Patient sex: M
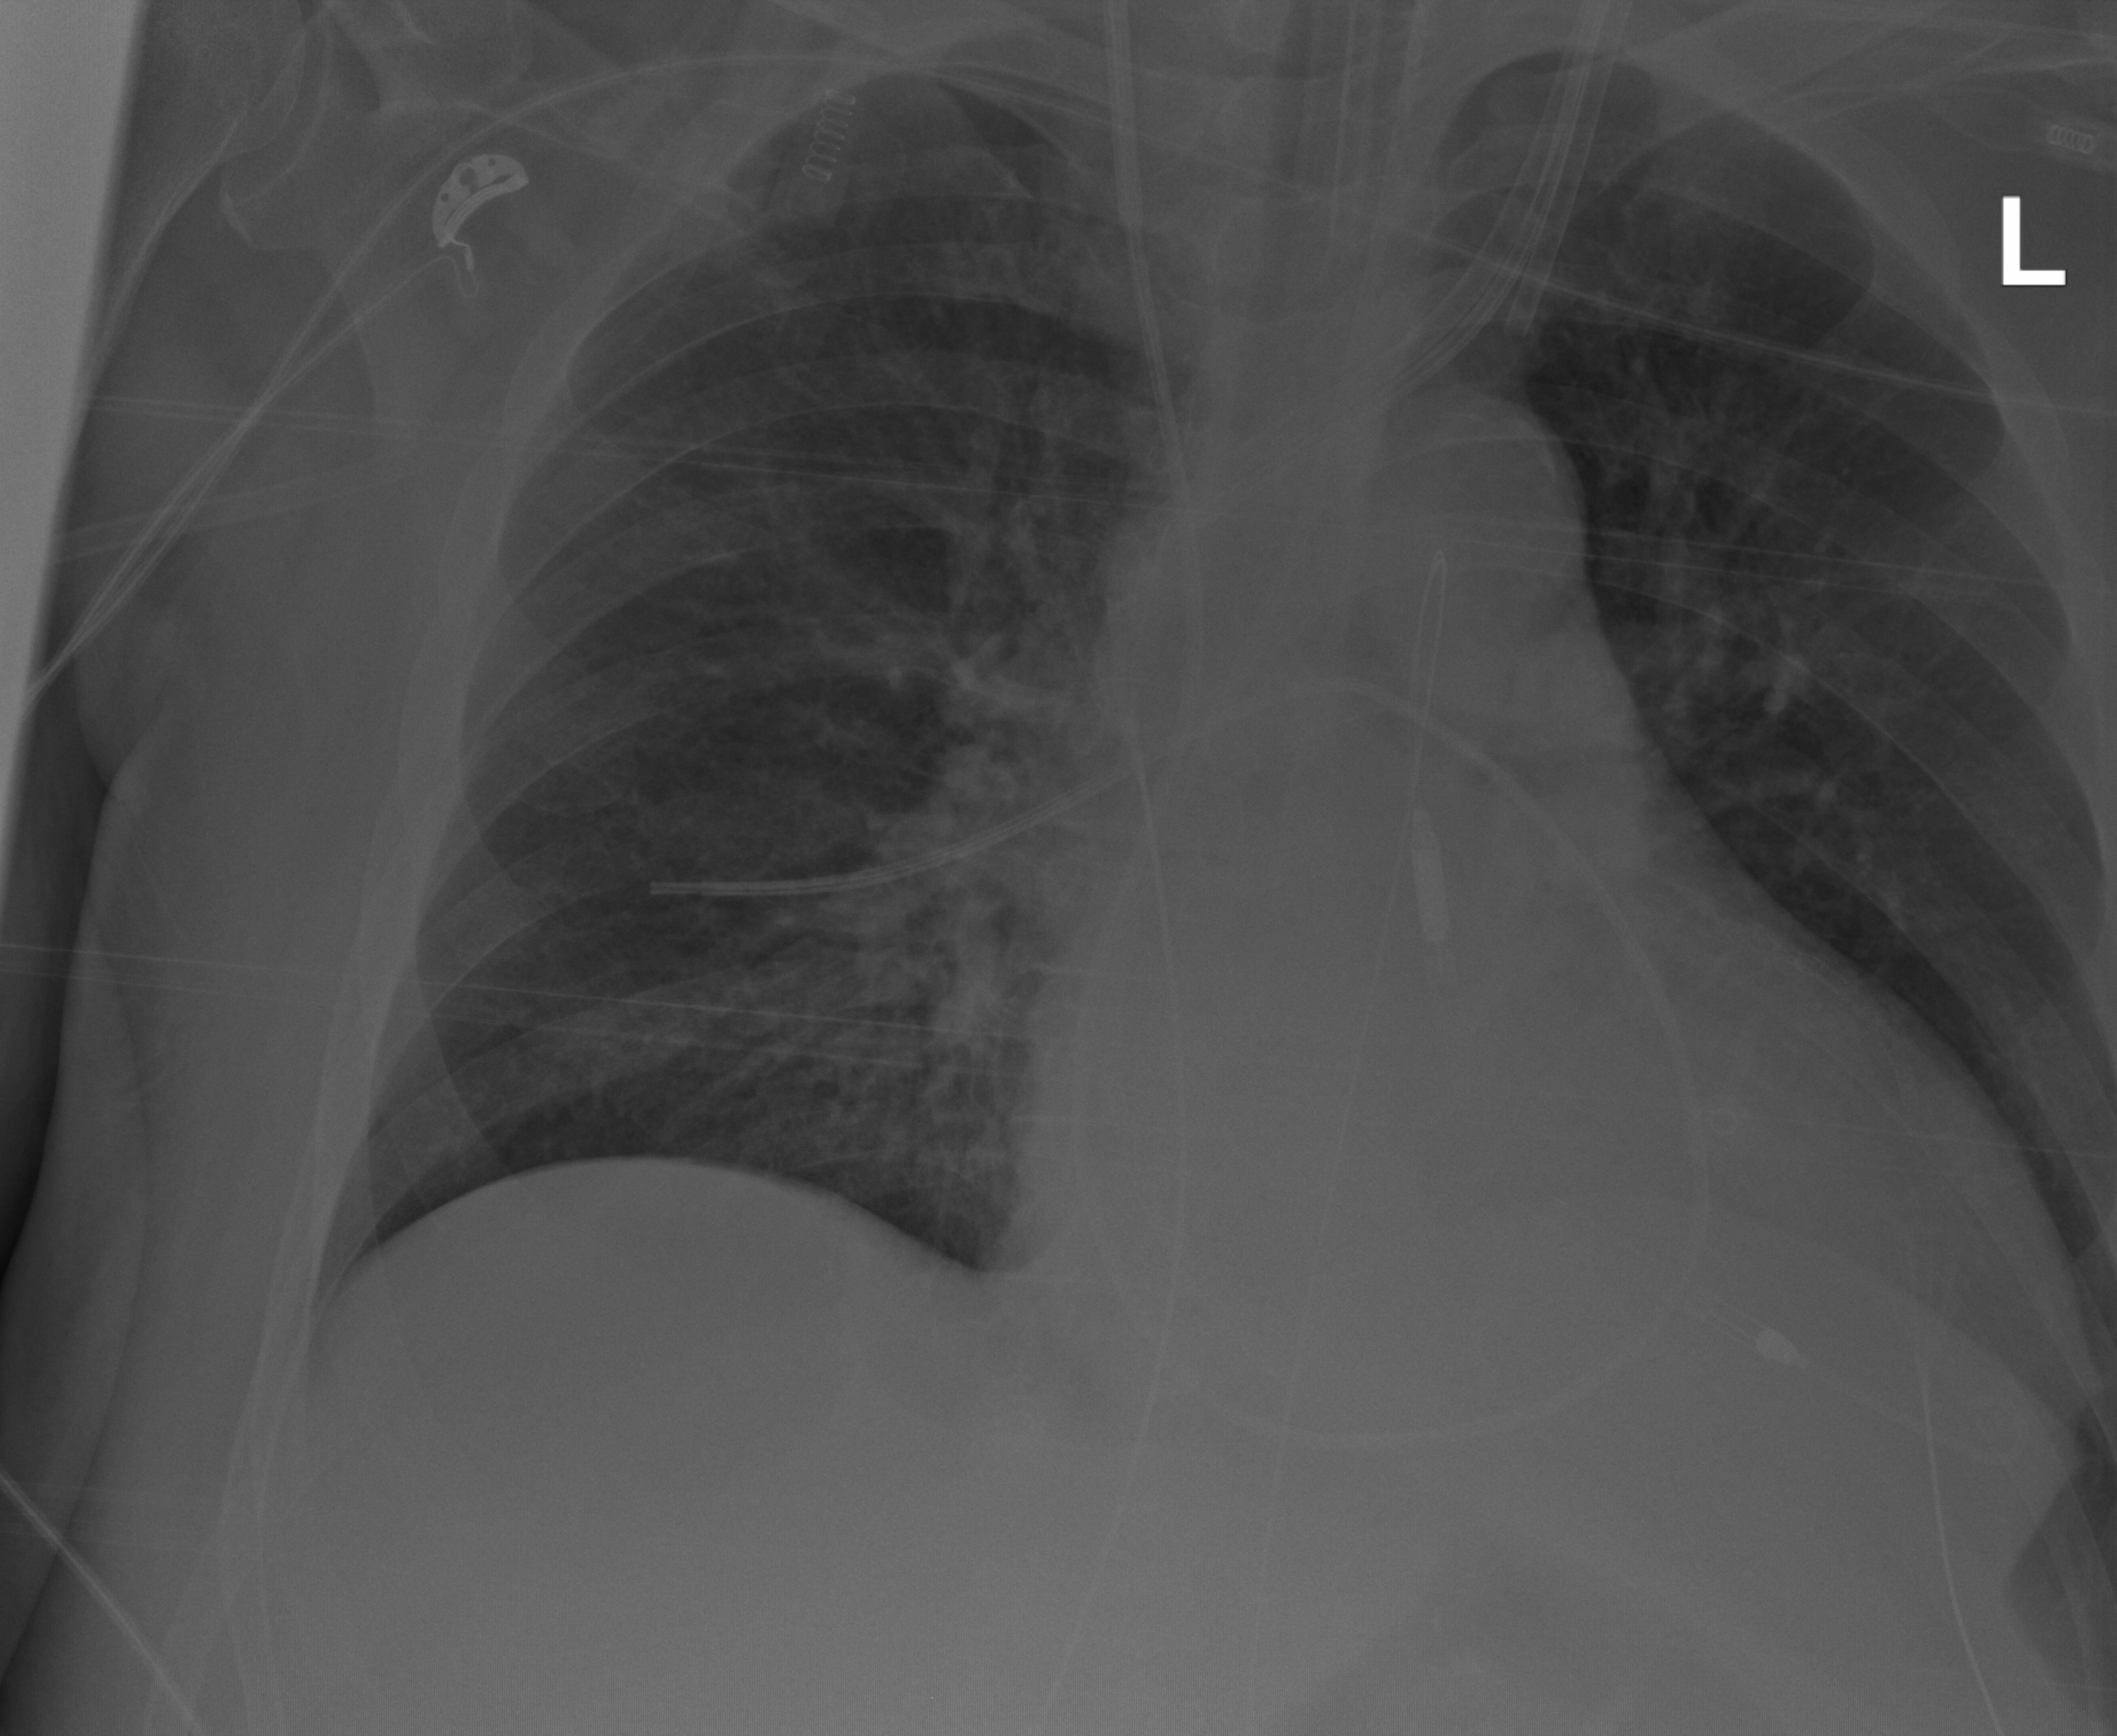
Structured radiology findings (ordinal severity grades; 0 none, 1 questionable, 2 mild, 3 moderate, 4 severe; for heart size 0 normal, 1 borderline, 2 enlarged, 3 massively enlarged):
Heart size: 2
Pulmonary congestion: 2
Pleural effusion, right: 0
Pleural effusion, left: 0
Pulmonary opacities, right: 2
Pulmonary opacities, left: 2
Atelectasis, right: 2
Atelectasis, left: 0